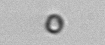
Label: nanoplankton_mix